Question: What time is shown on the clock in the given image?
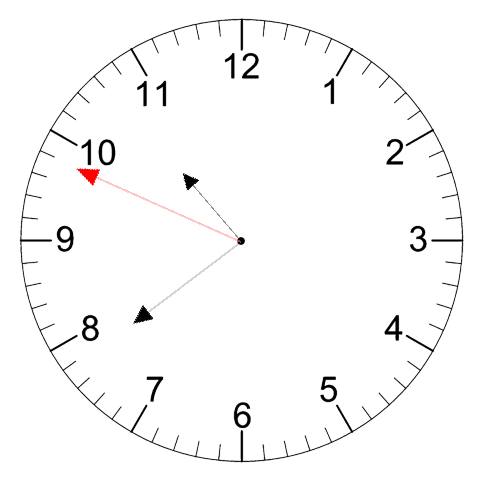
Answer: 10:38:49